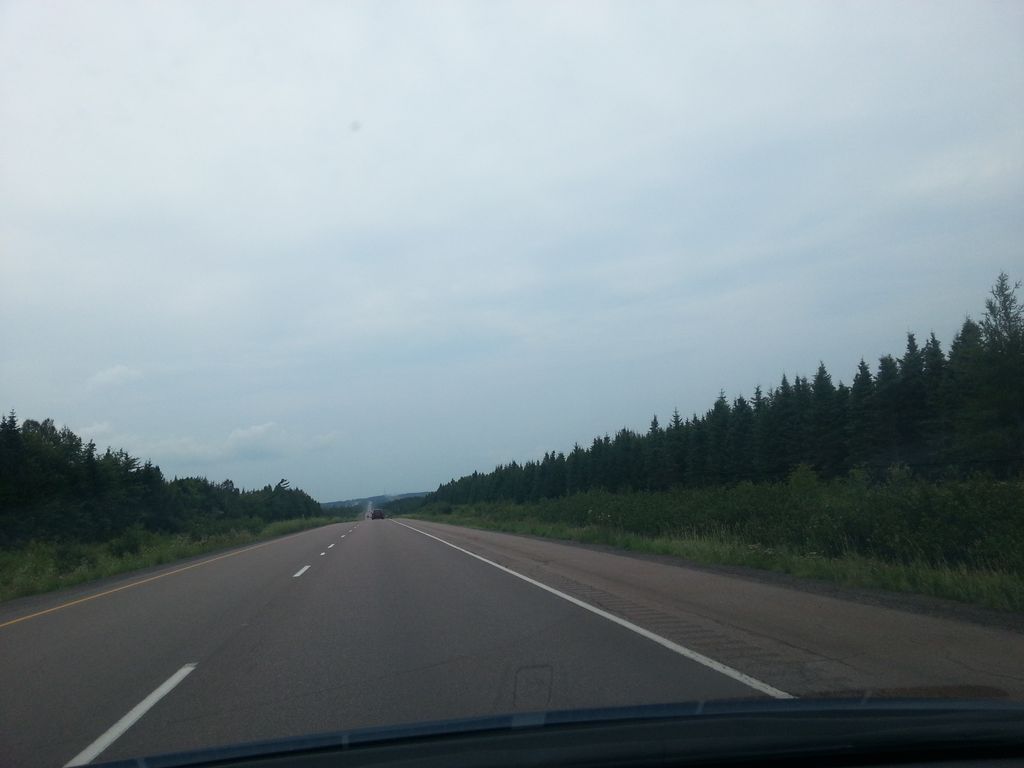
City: charlottetown